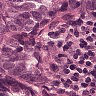
Metastatic tissue present: yes